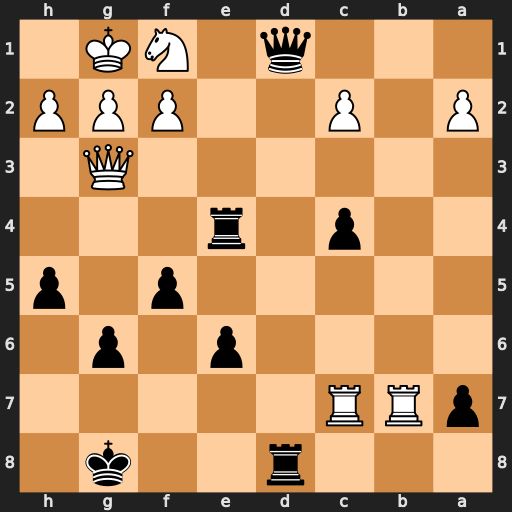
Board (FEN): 3r2k1/pRR5/4p1p1/5p1p/2p1r3/6Q1/P1P2PPP/3q1NK1
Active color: b
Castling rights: -
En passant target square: -
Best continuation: Qxf1+ Kxf1 Rd1#